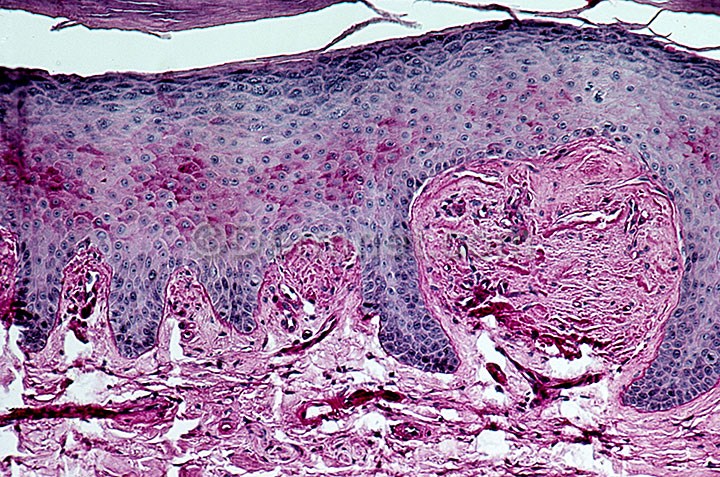
Disease: Systemic Disease